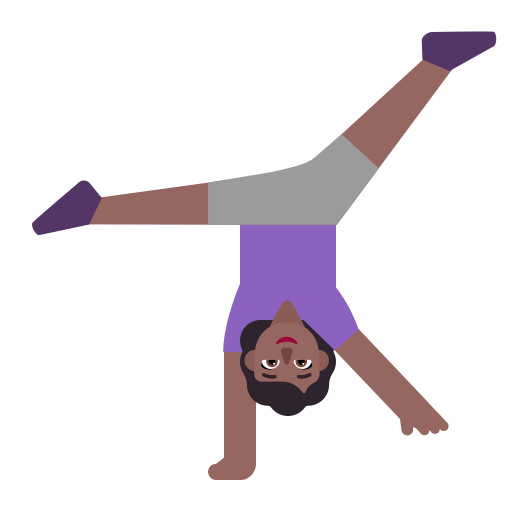
woman cartwheeling flat  dark